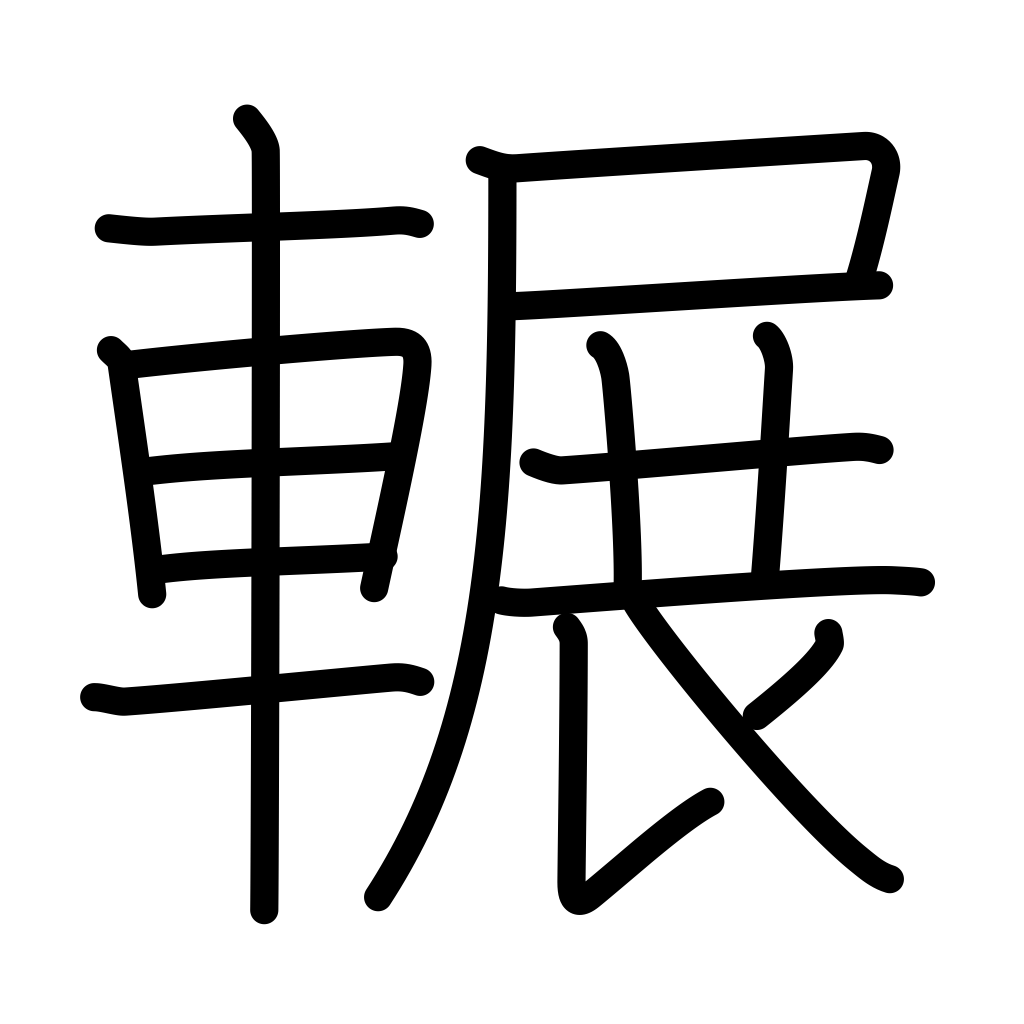
Meaning: squeak